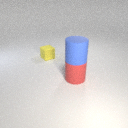
small yellow rubber cube to the left of large red rubber cylinder